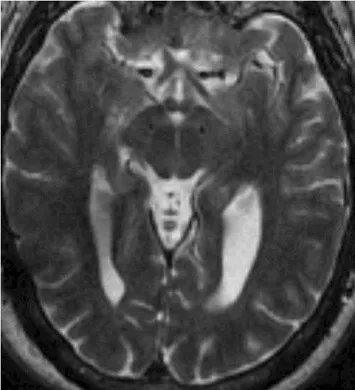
Axial T2 magnetic resonance image showing DBS lead tips in the subthalamus region, approximately 9 mm from the midline on both sides.
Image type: radiology (mri)